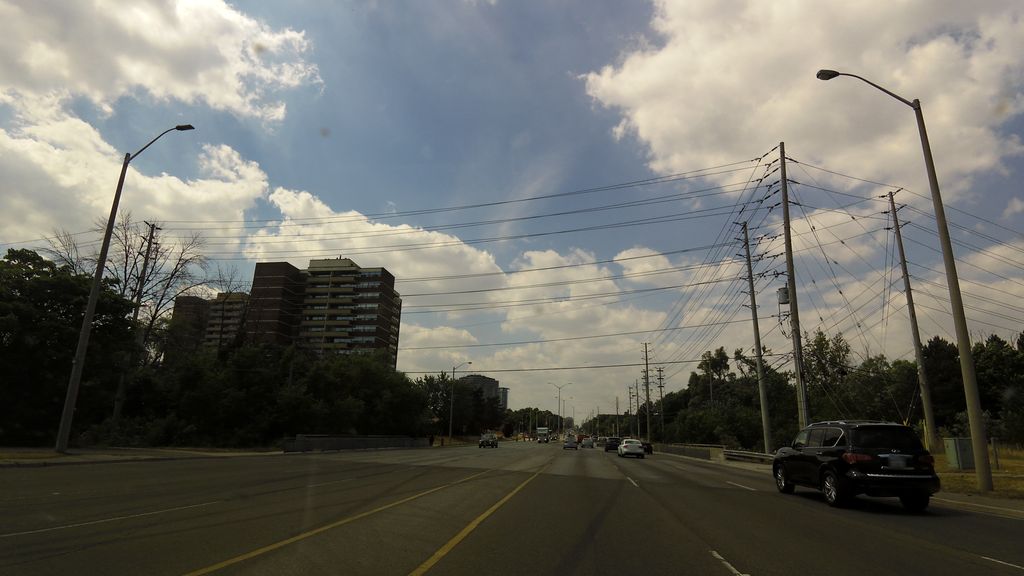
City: toronto